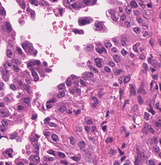
Tumor epithelial tissue: yes
Tumor-associated stroma tissue: yes
Normal tissue: no